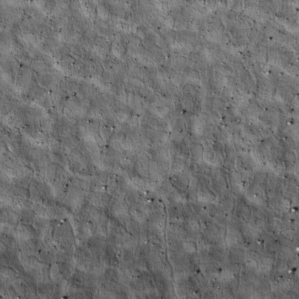
Label: non_frost